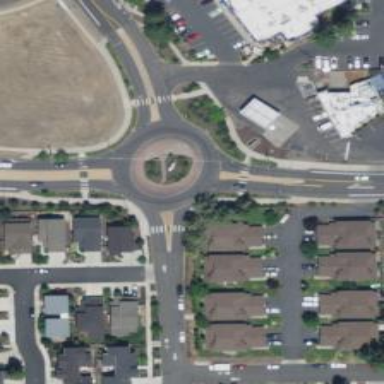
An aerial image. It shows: Secondary road leading to roundabout.